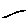
Label: line